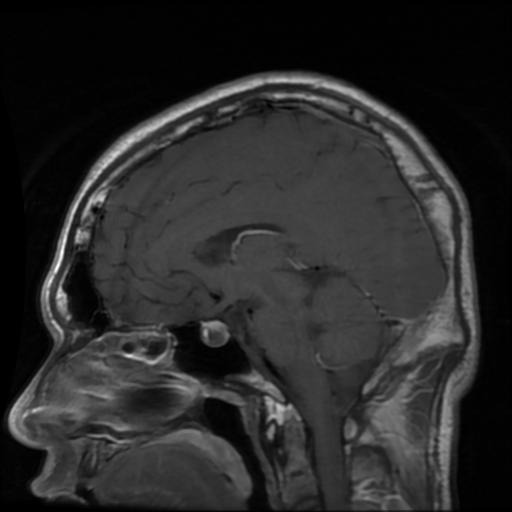
Label: pituitary